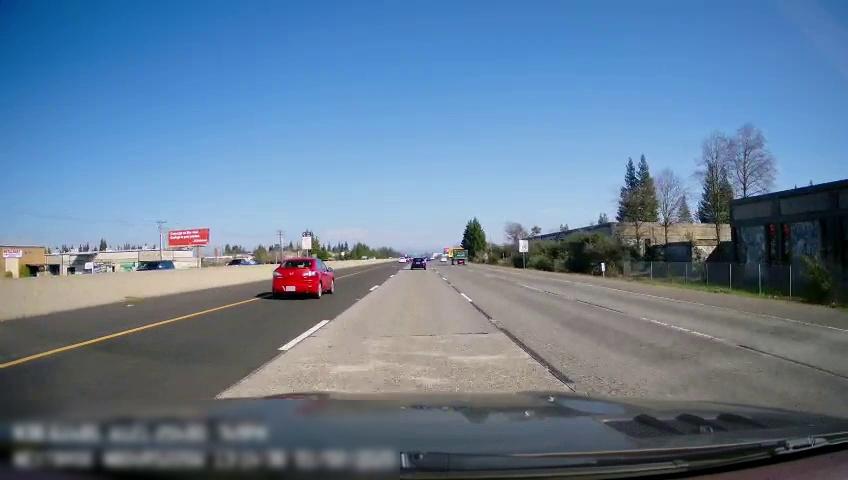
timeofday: Day
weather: Sunny
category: Vehicles | SUV
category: Vehicles | Car
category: Drivable Space
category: Vehicles | Truck
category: Vehicles | Car
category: Vehicles | Car
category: Lanes | Alternate Lane
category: Lanes | Alternate Lane
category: Lanes | Current Lane
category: Lanes | Current Lane
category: Lanes | Alternate Lane
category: Traffic | Signs
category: Traffic | Signs